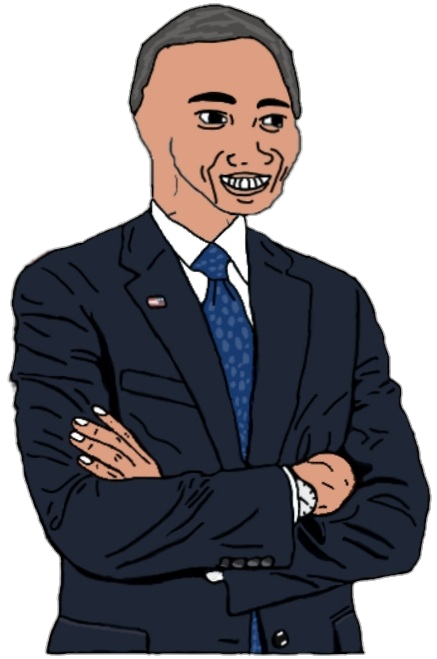
Label: 5_Blackjak